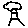
Label: tree